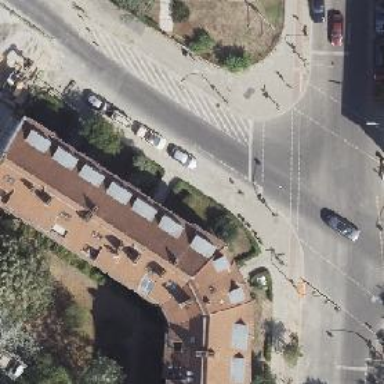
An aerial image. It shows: Road with traffic signals.